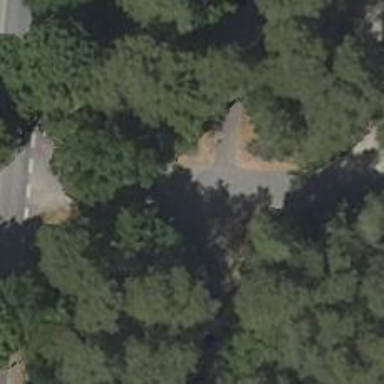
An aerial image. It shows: Asphalt path.